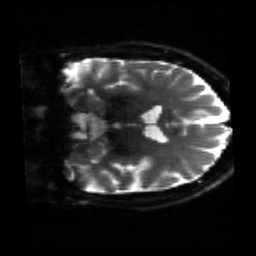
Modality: sbref
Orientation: coronal
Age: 49
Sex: male
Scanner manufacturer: siemens
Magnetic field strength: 3 T
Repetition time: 4.71 s
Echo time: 0.0906 s